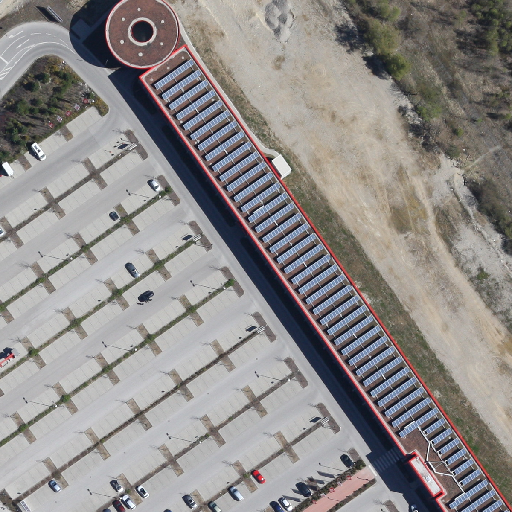
Referring expression: sidewalk